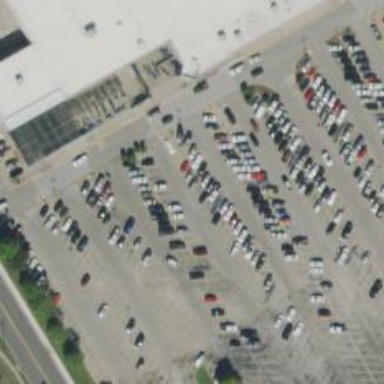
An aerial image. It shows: Parking space.